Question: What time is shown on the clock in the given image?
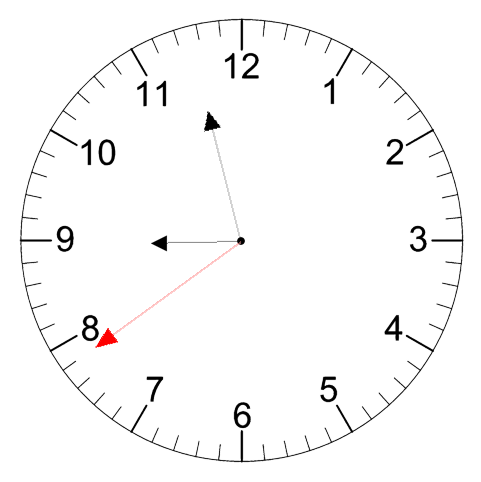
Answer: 08:57:39